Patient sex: F
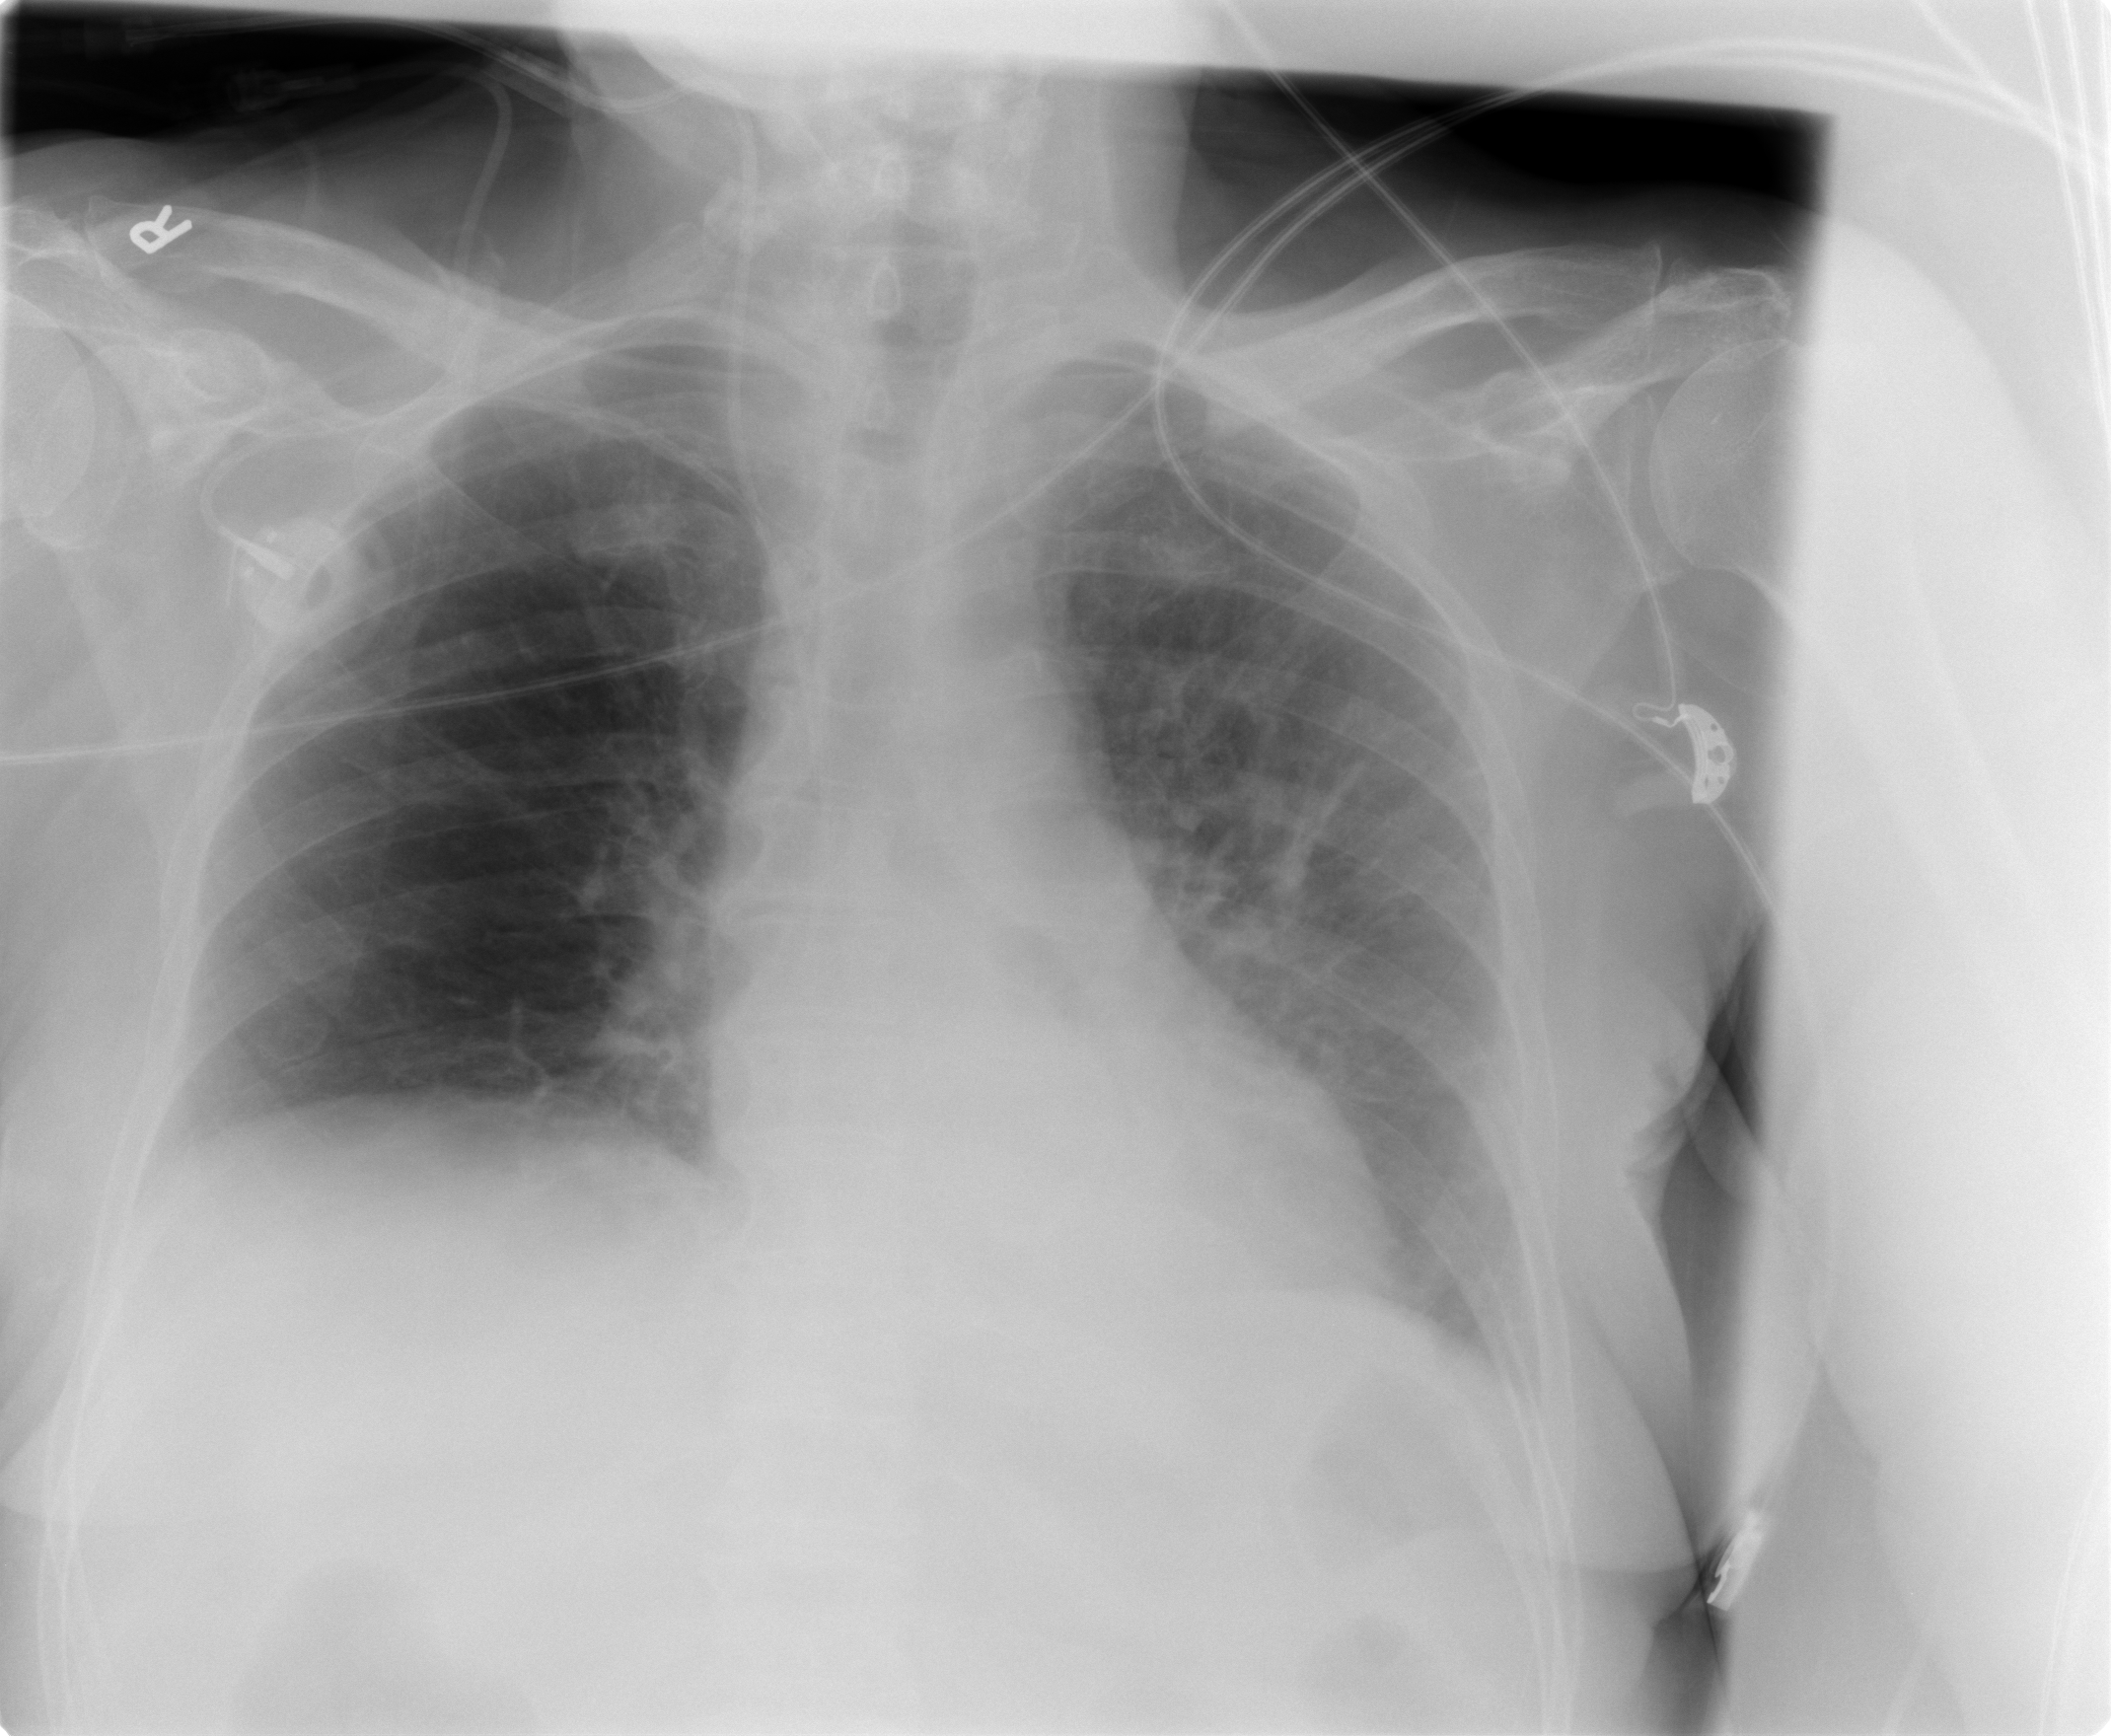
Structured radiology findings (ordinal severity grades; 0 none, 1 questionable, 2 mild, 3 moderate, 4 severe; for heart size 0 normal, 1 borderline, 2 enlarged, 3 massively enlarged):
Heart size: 0
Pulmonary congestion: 2
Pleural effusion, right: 0
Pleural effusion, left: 1
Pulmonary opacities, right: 0
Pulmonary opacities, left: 1
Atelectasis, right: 0
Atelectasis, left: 0